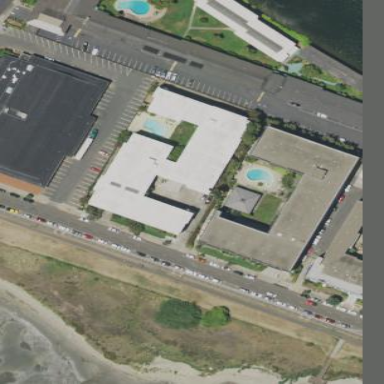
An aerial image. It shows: Motel building.